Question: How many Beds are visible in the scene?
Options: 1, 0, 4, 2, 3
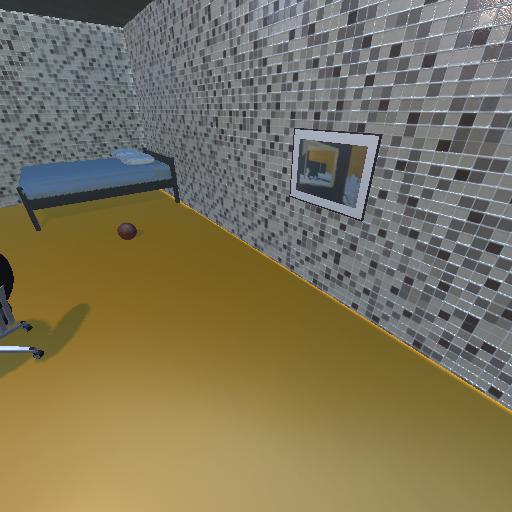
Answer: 1